Question: When hosting WPF user controls within a WinForms MDI app there is a drawing issue when you have multiple forms that overlap each other that causes very distinct visual artifacts. These artifacts are mostly visible after dragging one child form over another one that also hosts WPF content or by allowing the edges of the child form to be clipped by the main MDI parent when dragging it around. After the drag and drop of the child form is completed the artifacts stay around generally but I've found that setting focus to a different application's window and then refocusing back on to my application window that it is redrawn and all is good again until the child forms are moved once again. Please see the image below which demonstrates the problem.

Those at Microsoft insist that the WinForms MDI is already a sufficient solution for MDI and doesn't need reinventing in WPF although I find it hard to believe they tried creating a WPF app this way because of the obvious shortcomings.
A few extra notes that I left out is that if I create these Forms without setting the MdiParent they are created as regular forms and this issue doesn't happen. This issue seems unique to the WinForms MDI scenario. Also I've currently running on Windows 7 Enterprise and I'm aware the results may be quite different on Windows XP but I haven't been able to test this.
I've found a few other related resources on this issue that I thought I should share.
- <URL>
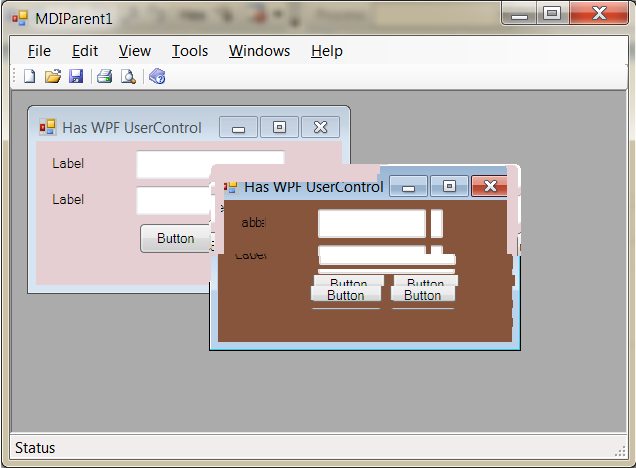
Answer: Well, I may have found a solution although it feels like a bit of a hack. It appears that if you call the Refresh method on the MDI parent whenver a child MDI Form is moved that the noted artifacts go away. Visually things appear a bit jittery when dragging a window but it seems much more acceptable than the example I showed in my original post.
'''
private void Form1_Move(object sender, EventArgs e)
{
this.ParentForm.Refresh();
System.Diagnostics.Debug.WriteLine(string.Format("Form Moved to: ({0},{1})", this.Left, this.Top));
}
'''
I've tried many combinations in the same vein such as refreshing just the child window that was being moved by calling methods such as , , and also I've tried these same methods on the MDI parent as well as and on my hosted WPF control but none of those other methods worked accept for calling specifically on the MDI parent.
I realize that this probably isn't the optimal solution since I'm forcing the whole main application window to refresh every time a child window moves a few pixels but as for right now it's the only reasonable solution that I found that works. If anybody else has any alternative solutions or any improvements upon this I will gladly accept your answer instead.